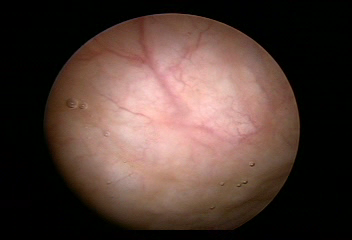
Modality: WLC
Class: Normal mucosa
Bladder cancer association: No